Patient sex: F
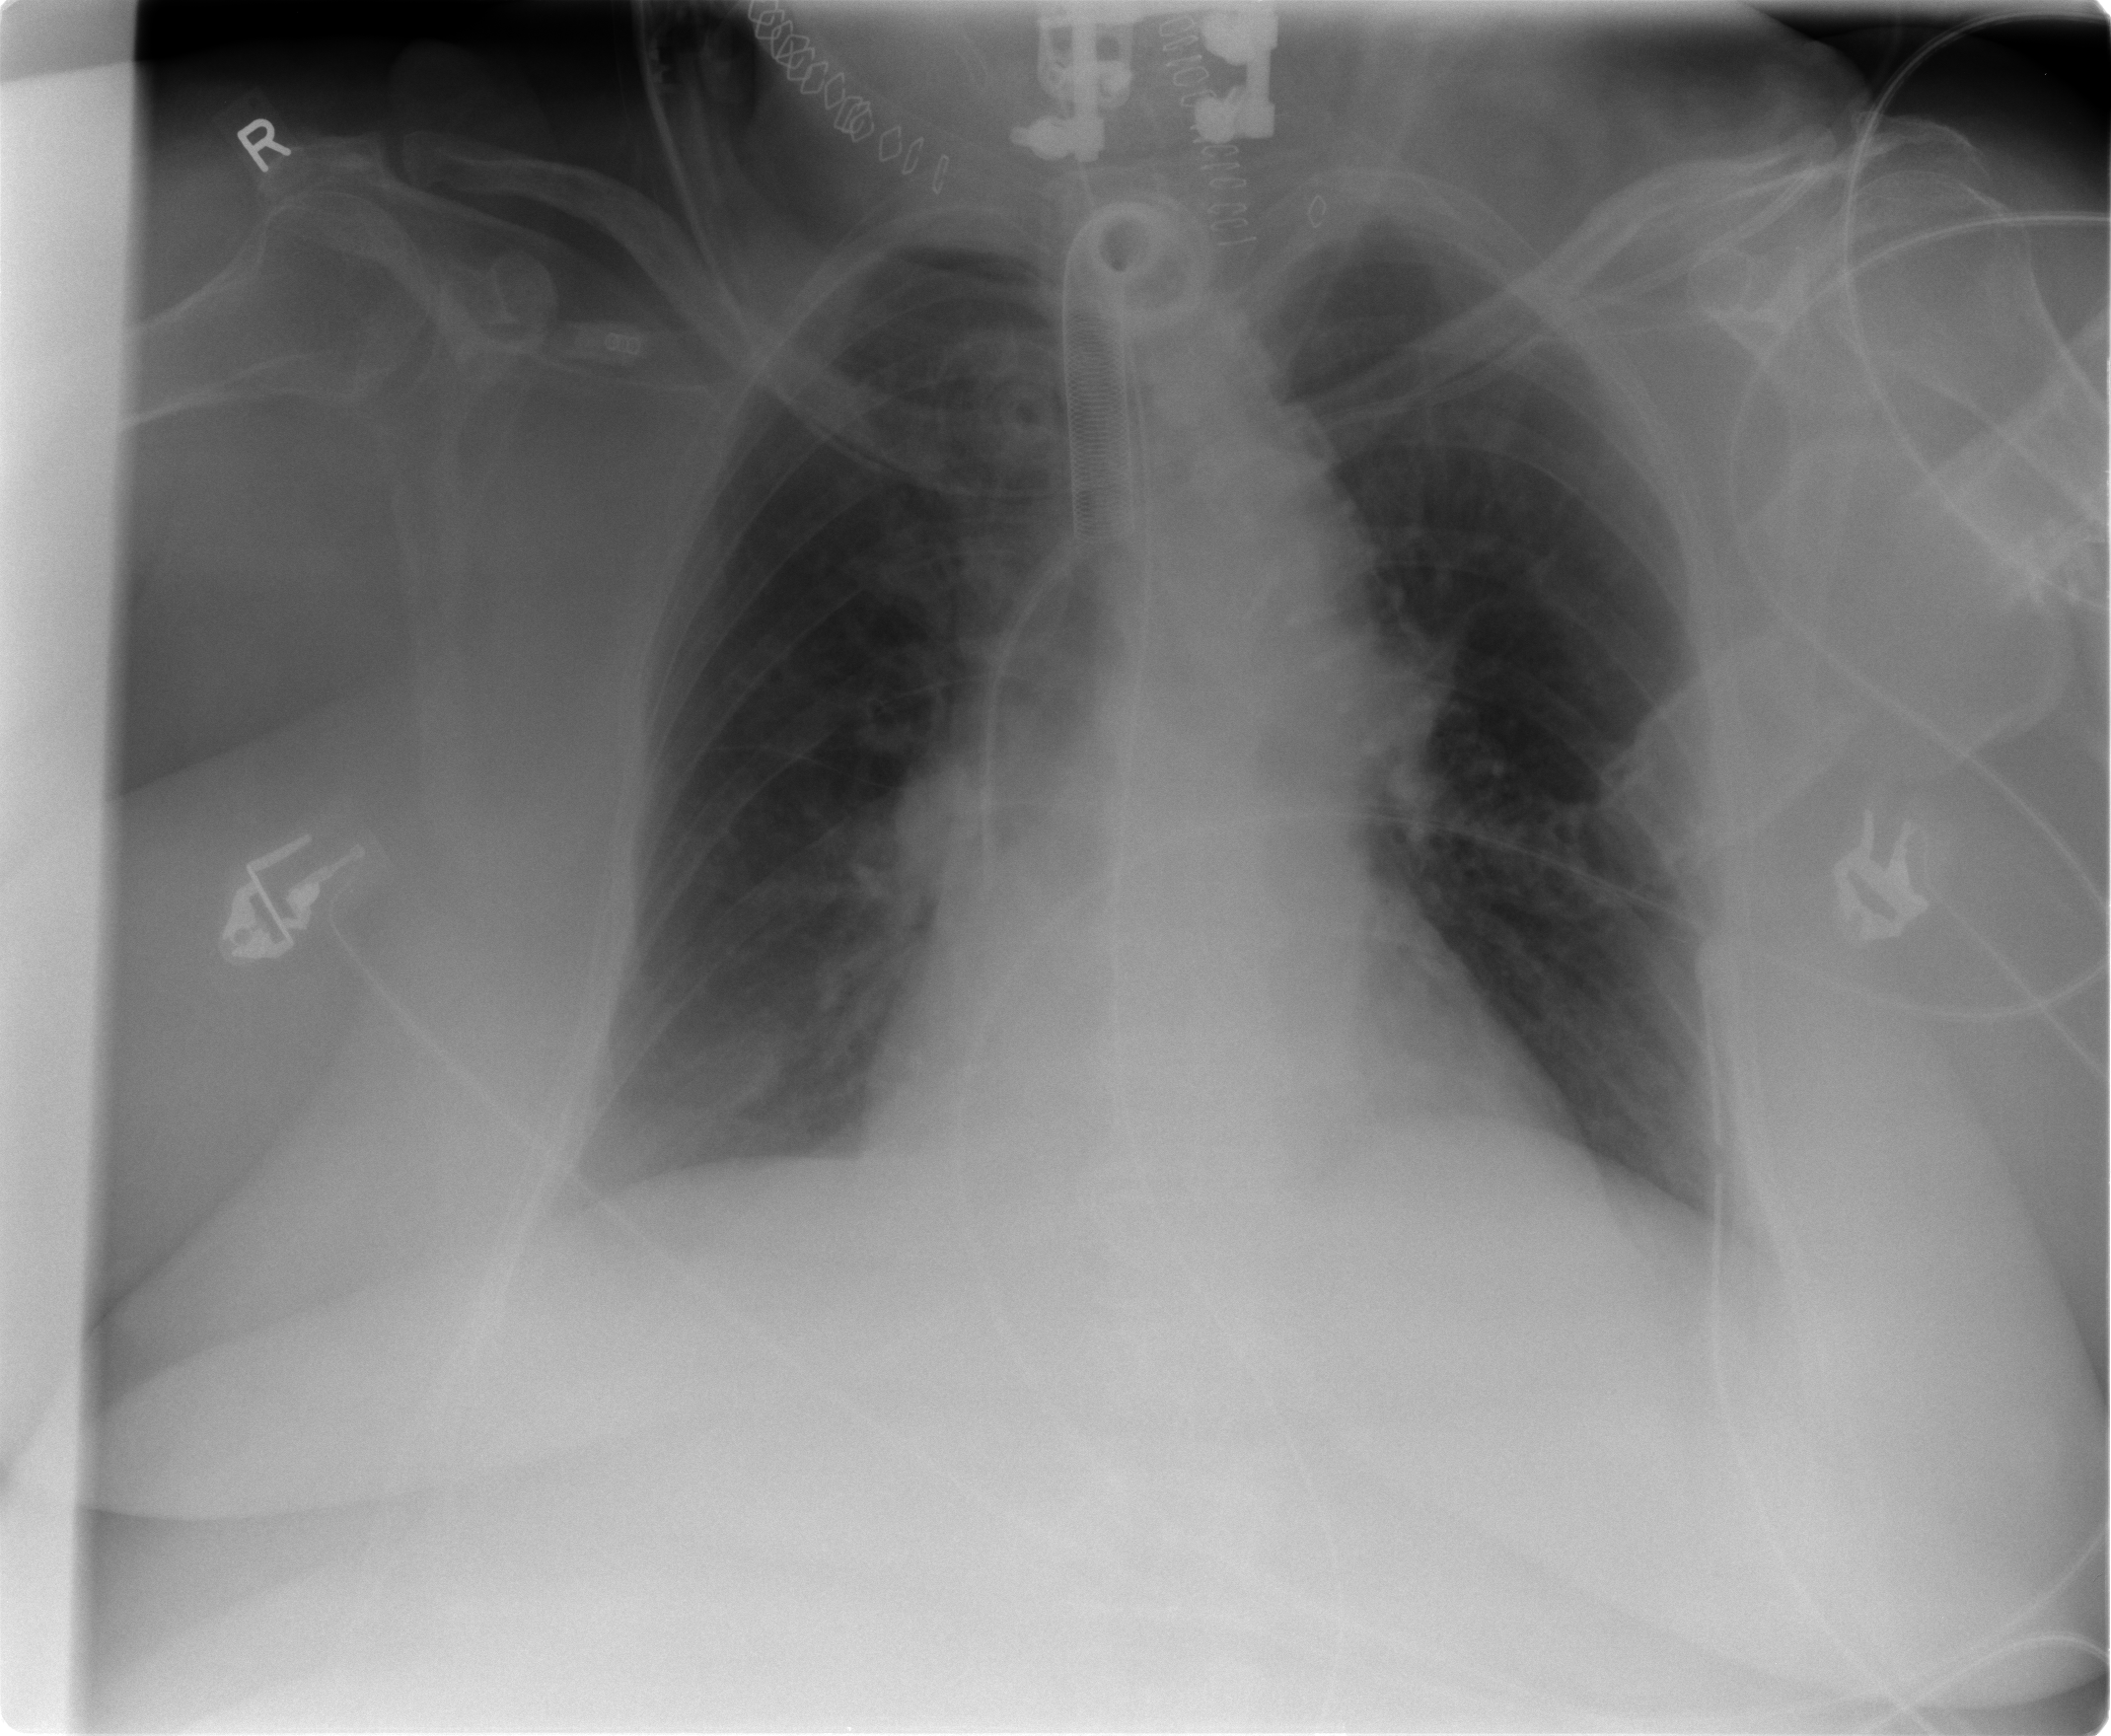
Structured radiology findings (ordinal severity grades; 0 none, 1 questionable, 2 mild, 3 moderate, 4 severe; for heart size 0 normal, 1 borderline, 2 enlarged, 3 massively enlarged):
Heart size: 2
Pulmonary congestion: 0
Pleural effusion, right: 0
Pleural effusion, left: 0
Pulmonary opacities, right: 1
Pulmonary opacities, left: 0
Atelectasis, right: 2
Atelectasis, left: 0